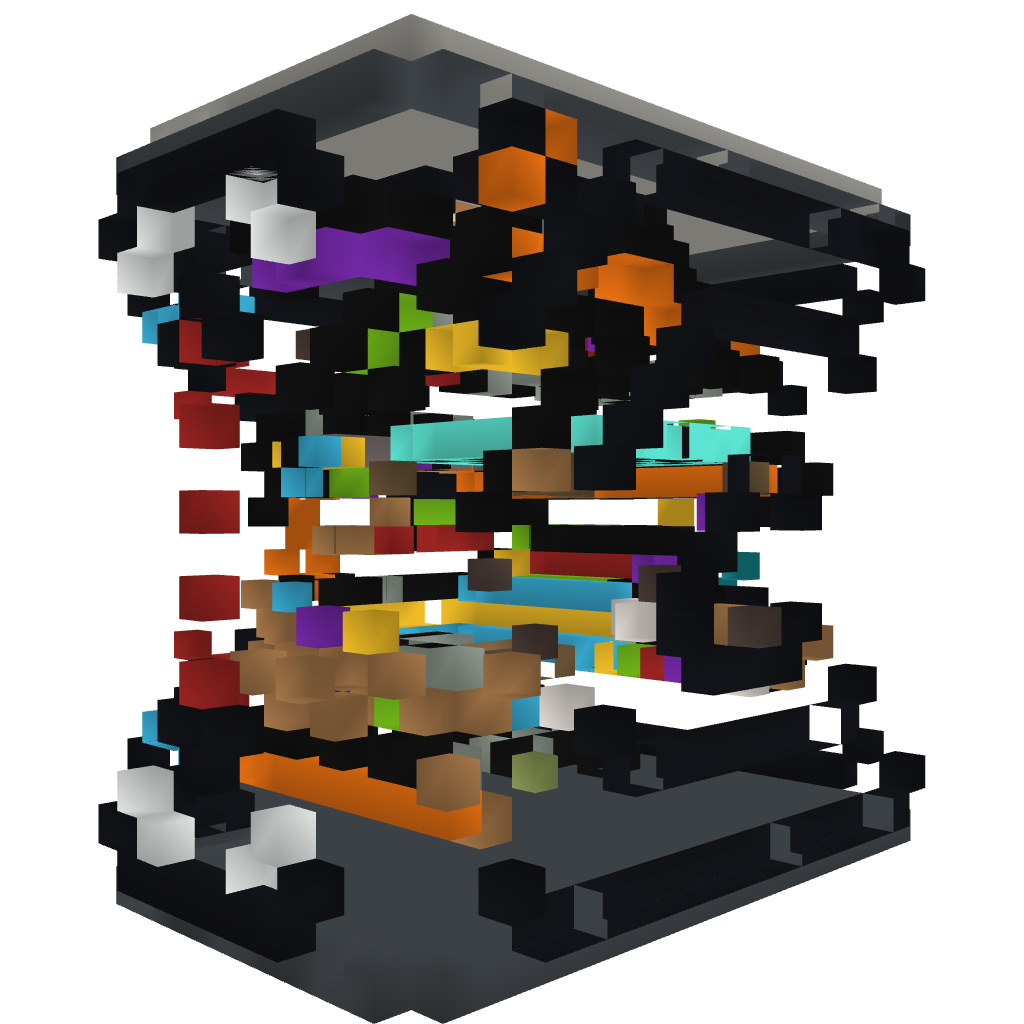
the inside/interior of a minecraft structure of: Electronic Connect Four